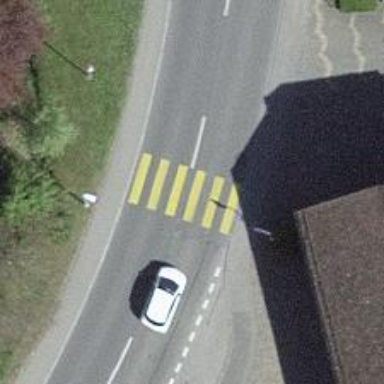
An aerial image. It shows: Marked road crossing.